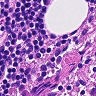
Metastatic tissue present: no